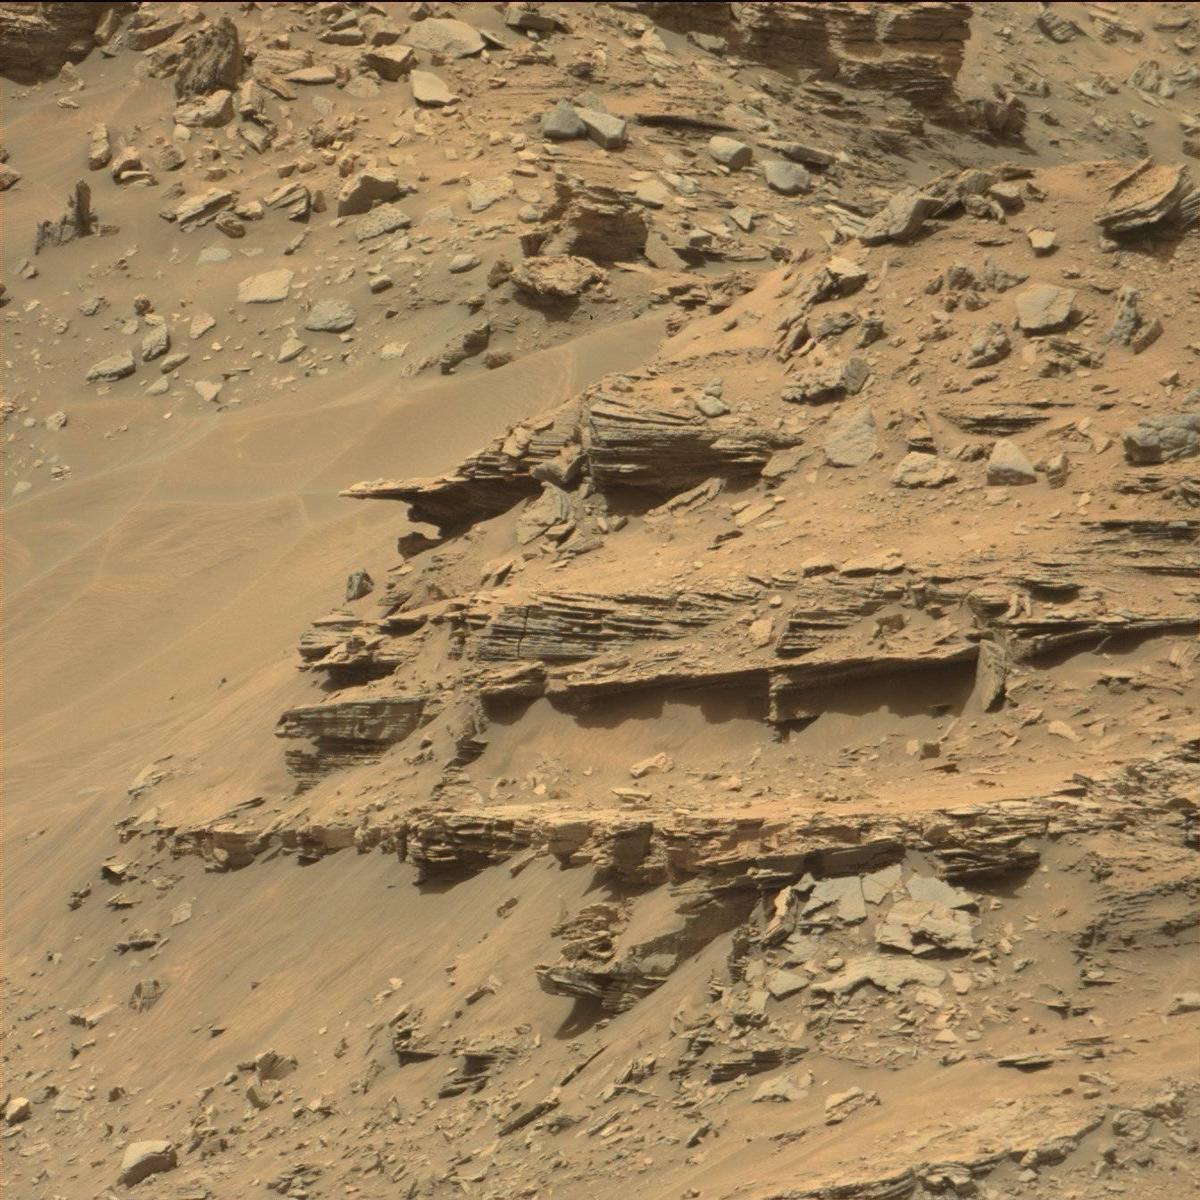
Terrain classes present: Bedrock, Rock, Sand / Soil